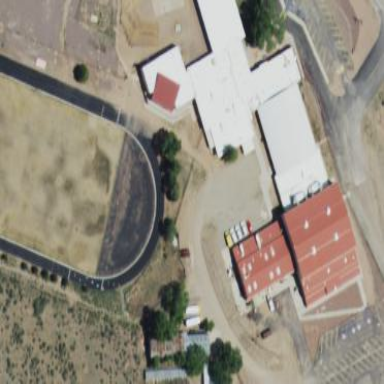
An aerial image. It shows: School building.